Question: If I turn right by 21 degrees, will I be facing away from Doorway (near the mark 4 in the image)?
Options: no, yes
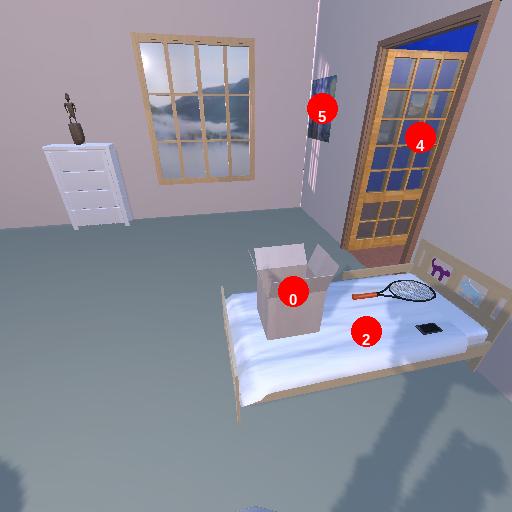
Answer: no